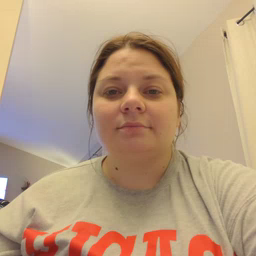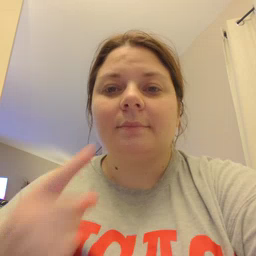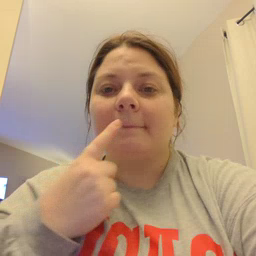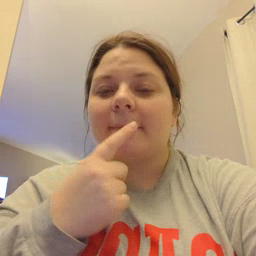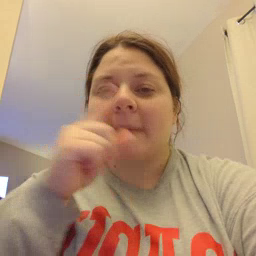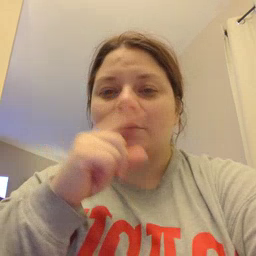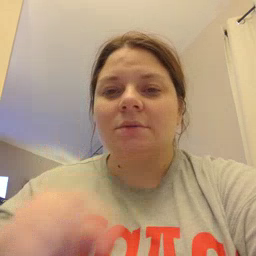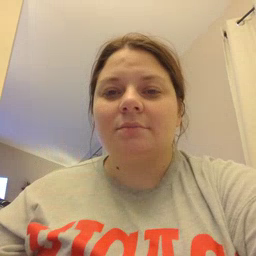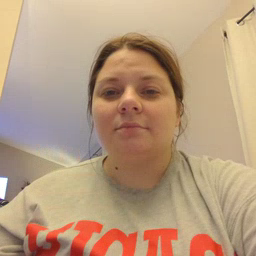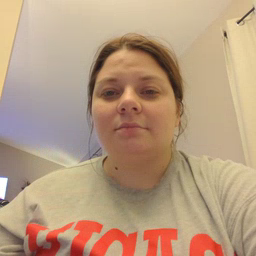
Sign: mouse